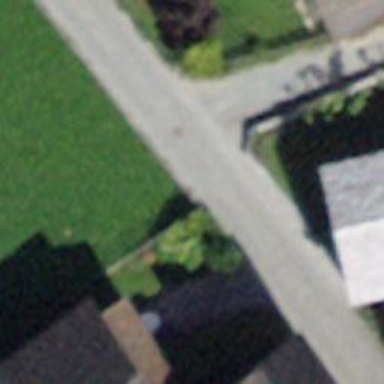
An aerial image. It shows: Residential road with cobblestone surface.